Question: I'm building a application in whom one of the features will be shoving geographic coordinates on a custom 'UIImageView'. I'm bad at math so I cant seem to get the right values. This is what I'm doing:
I have a image that is 2048x2048 and I put it in a 'UIScrollView' and when I get coordinates, let's say "Sydney -33.856963, 151.215219" I turn them into a 'UIView' coordinates (x,y)
'''
- (void)viewDidLoad
{
[super viewDidLoad];
scrollView = [[UIScrollView alloc]initWithFrame:CGRectMake(0, 0, self.view.frame.size.width,self.view.frame.size.height)];
scrollView.delegate = self;
scrollView.showsVerticalScrollIndicator = YES;
scrollView.scrollEnabled = YES;
scrollView.userInteractionEnabled = YES;
[scrollView setBounces:NO];
scrollView.minimumZoomScale = 0.5;
scrollView.maximumZoomScale = 100.0;
mainImageView = [[UIImageView alloc]initWithFrame:CGRectMake(0, 0, IMAGE_SIZE, IMAGE_SIZE)];
mainImageView.image = [UIImage imageNamed:@"map.jpg"];
mainImageView.contentMode = UIViewContentModeScaleAspectFit;
tipScroll.contentSize = CGSizeMake(IMAGE_SIZE, IMAGE_SIZE);
[scrollView addSubview:mainImageView];
[self.view addSubview:scrollView];
NSString* fileContents = @"-33.856963,151.215219";
NSArray* pointStrings = [fileContents componentsSeparatedByCharactersInSet:[NSCharacterSet whitespaceAndNewlineCharacterSet]];
for (int i = 0; i<[pointStrings count]; i++) {
NSArray* latLonArr = [currentPointString componentsSeparatedByCharactersInSet:[NSCharacterSet characterSetWithCharactersInString:@","]];
[self getCoordinates:latLonArr];
}
}
-(void)getCoordinates:(NSArray *)latLonArr{
double comparatorWidth = IMAGE_SIZE/360.0f;
double comparatorHeight = IMAGE_SIZE/180.0f;
double Xl = [[latLonArr objectAtIndex:1] doubleValue]; //151.215219
double Yl = [[latLonArr objectAtIndex:0] doubleValue]; //-33.856963
coordX = (Xl+180.0f)*comparatorWidth;
coordY = (90.0f-Yl)*comparatorHeight;
UIImage *image=[UIImage imageNamed:[NSString stringWithFormat:@"star.png"]];
imageView=[[UIImageView alloc] init];
[imageView setFrame:CGRectMake(coordX,coordY,10,10)];
[imageView setImage:image];
[scrollView addSubview:imageView];
}
'''
The further I go from the center coordinates (0,0) the more the points are not accurate. If I have coordinates for a city in West Africa it will be right on spot, but Sydney is a lot off. How can I fix this?

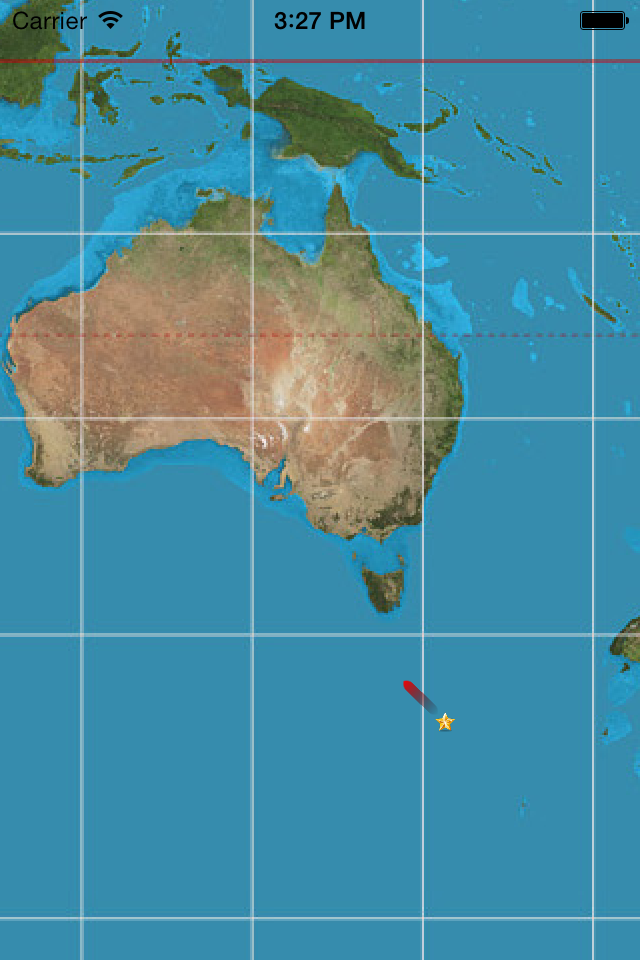
Answer: I think the problem is that the earth is not flat. That means that you can not simple convert geo coordinates to 2-dimensional system of the view. <URL>
Check this question and the correct answer:
<URL>